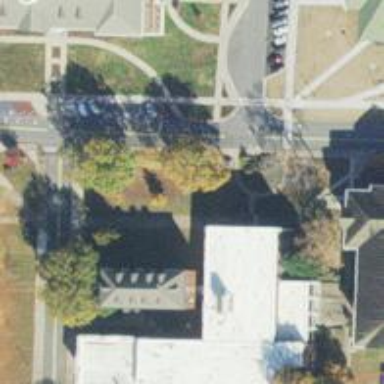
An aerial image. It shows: University building.